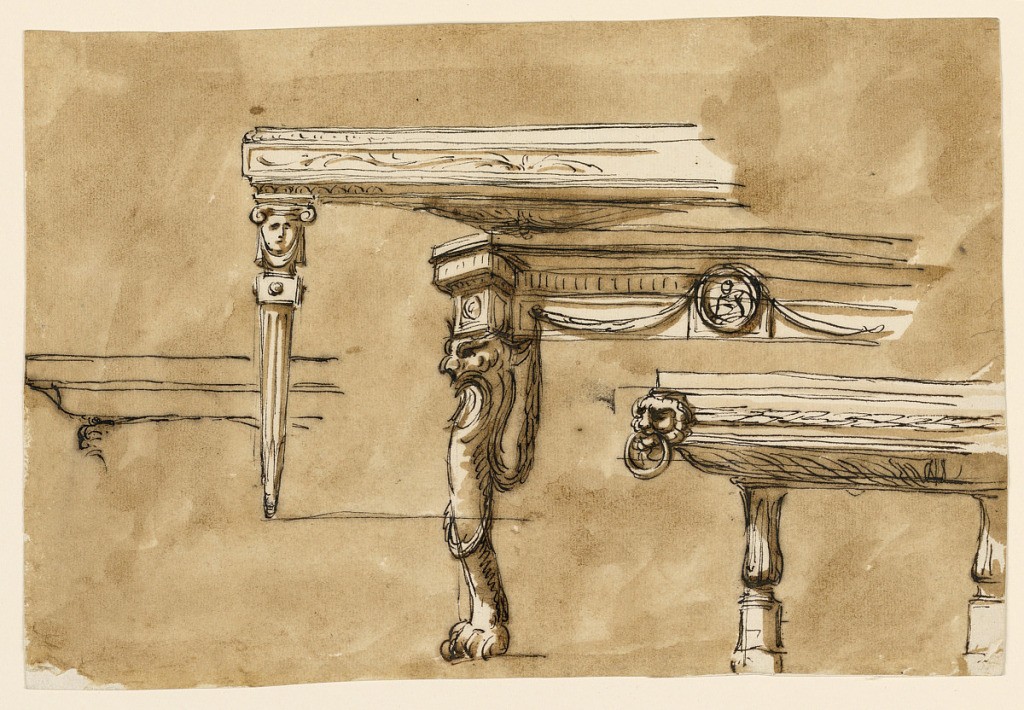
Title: Console table
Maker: Giuseppe Barberi, Italian, 1746–1809
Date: ca. 1785–1790
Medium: Pen and brown ink, brush and brown wash, graphite on off-white laid paper, lined
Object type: Drawing
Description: Above is a project of the left side of a table. Below the leg is a fluted post springing from a calyx, with angular base above, and a female head above a drapery as an Ionic capital. Frame and top form an entablature, with rinceaux in the frieze. In the center below is a console. Left and right from the leg is a sketch of the outlines of an entablature. At right, below, the upper project is different: it is supported by a lion chimera. Frame and top form an entablture with a circular medallion at the front, in the center. From it festoons hang toward rosettes near the corner of the frieze and from there to the legs. The left side is drawn. Below, at right, is a project of the left half of a table in the shape of an angular basin. It is supported outward and in the center by balusters. At the corner is a lion mask with a ring. Usual background.